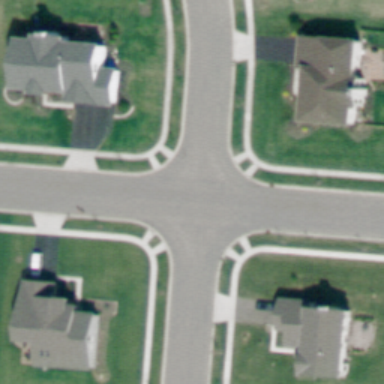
An intersection with no cars or pedestrians .